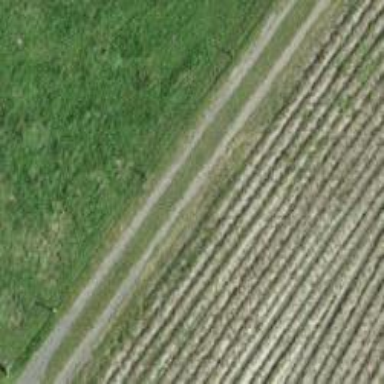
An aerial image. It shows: Dirt track road with grade 5 tracktype.